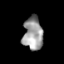
Tissue: skin
Cell type: Epithelial cells
Senescence score: 0.2797
Nuclear area (px): 636
Mean DAPI intensity: 155.631